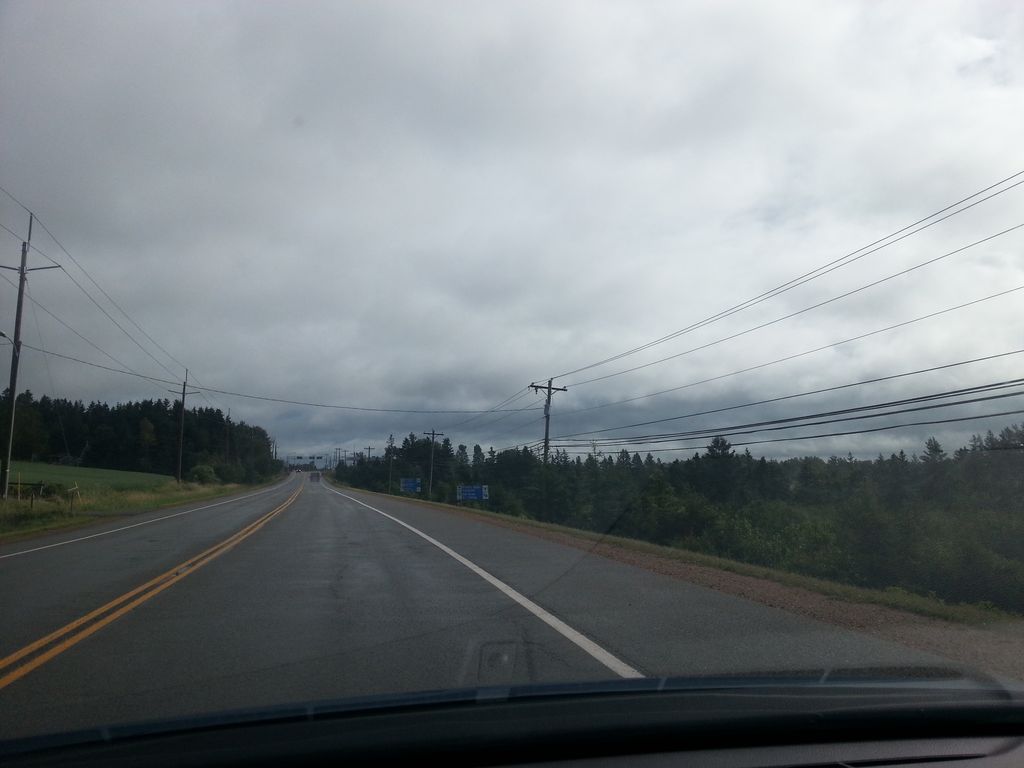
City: charlottetown